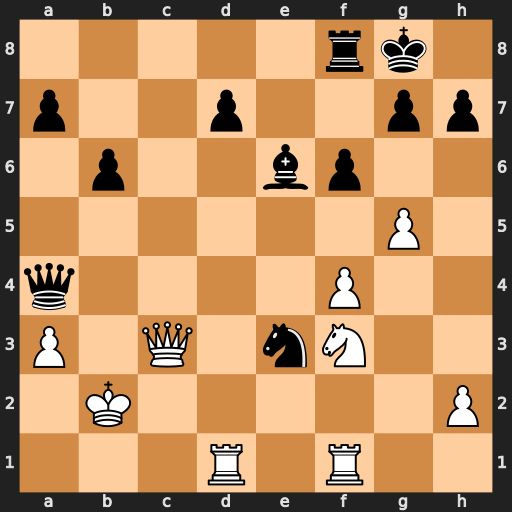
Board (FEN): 5rk1/p2p2pp/1p2bp2/6P1/q4P2/P1Q1nN2/1K5P/3R1R2
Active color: w
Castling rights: -
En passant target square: -
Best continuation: Qxe3 Qc4 Qc3